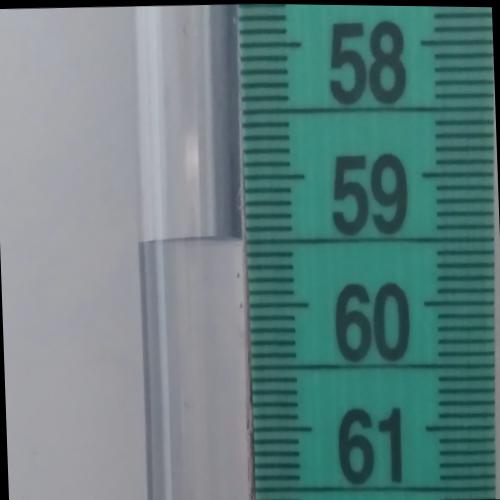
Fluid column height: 59.5 cm